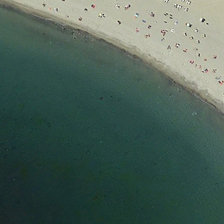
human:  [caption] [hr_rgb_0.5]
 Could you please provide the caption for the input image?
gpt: there are many people on the beach in the sun .

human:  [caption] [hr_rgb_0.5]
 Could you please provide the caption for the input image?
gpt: some people surf the sea .

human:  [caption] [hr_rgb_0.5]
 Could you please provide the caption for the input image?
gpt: some people surf the sea .

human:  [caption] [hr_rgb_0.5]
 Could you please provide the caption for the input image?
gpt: there are many people on the beach in the sun .

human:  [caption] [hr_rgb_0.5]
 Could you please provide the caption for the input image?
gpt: there are many people on the beach in the sun .